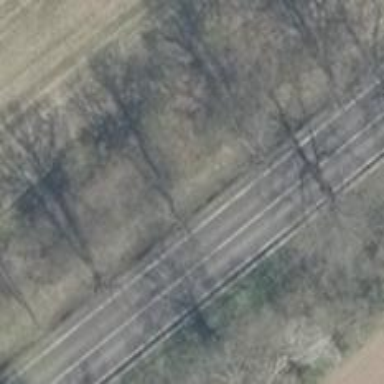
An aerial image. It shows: Row of broadleaved trees.